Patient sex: M
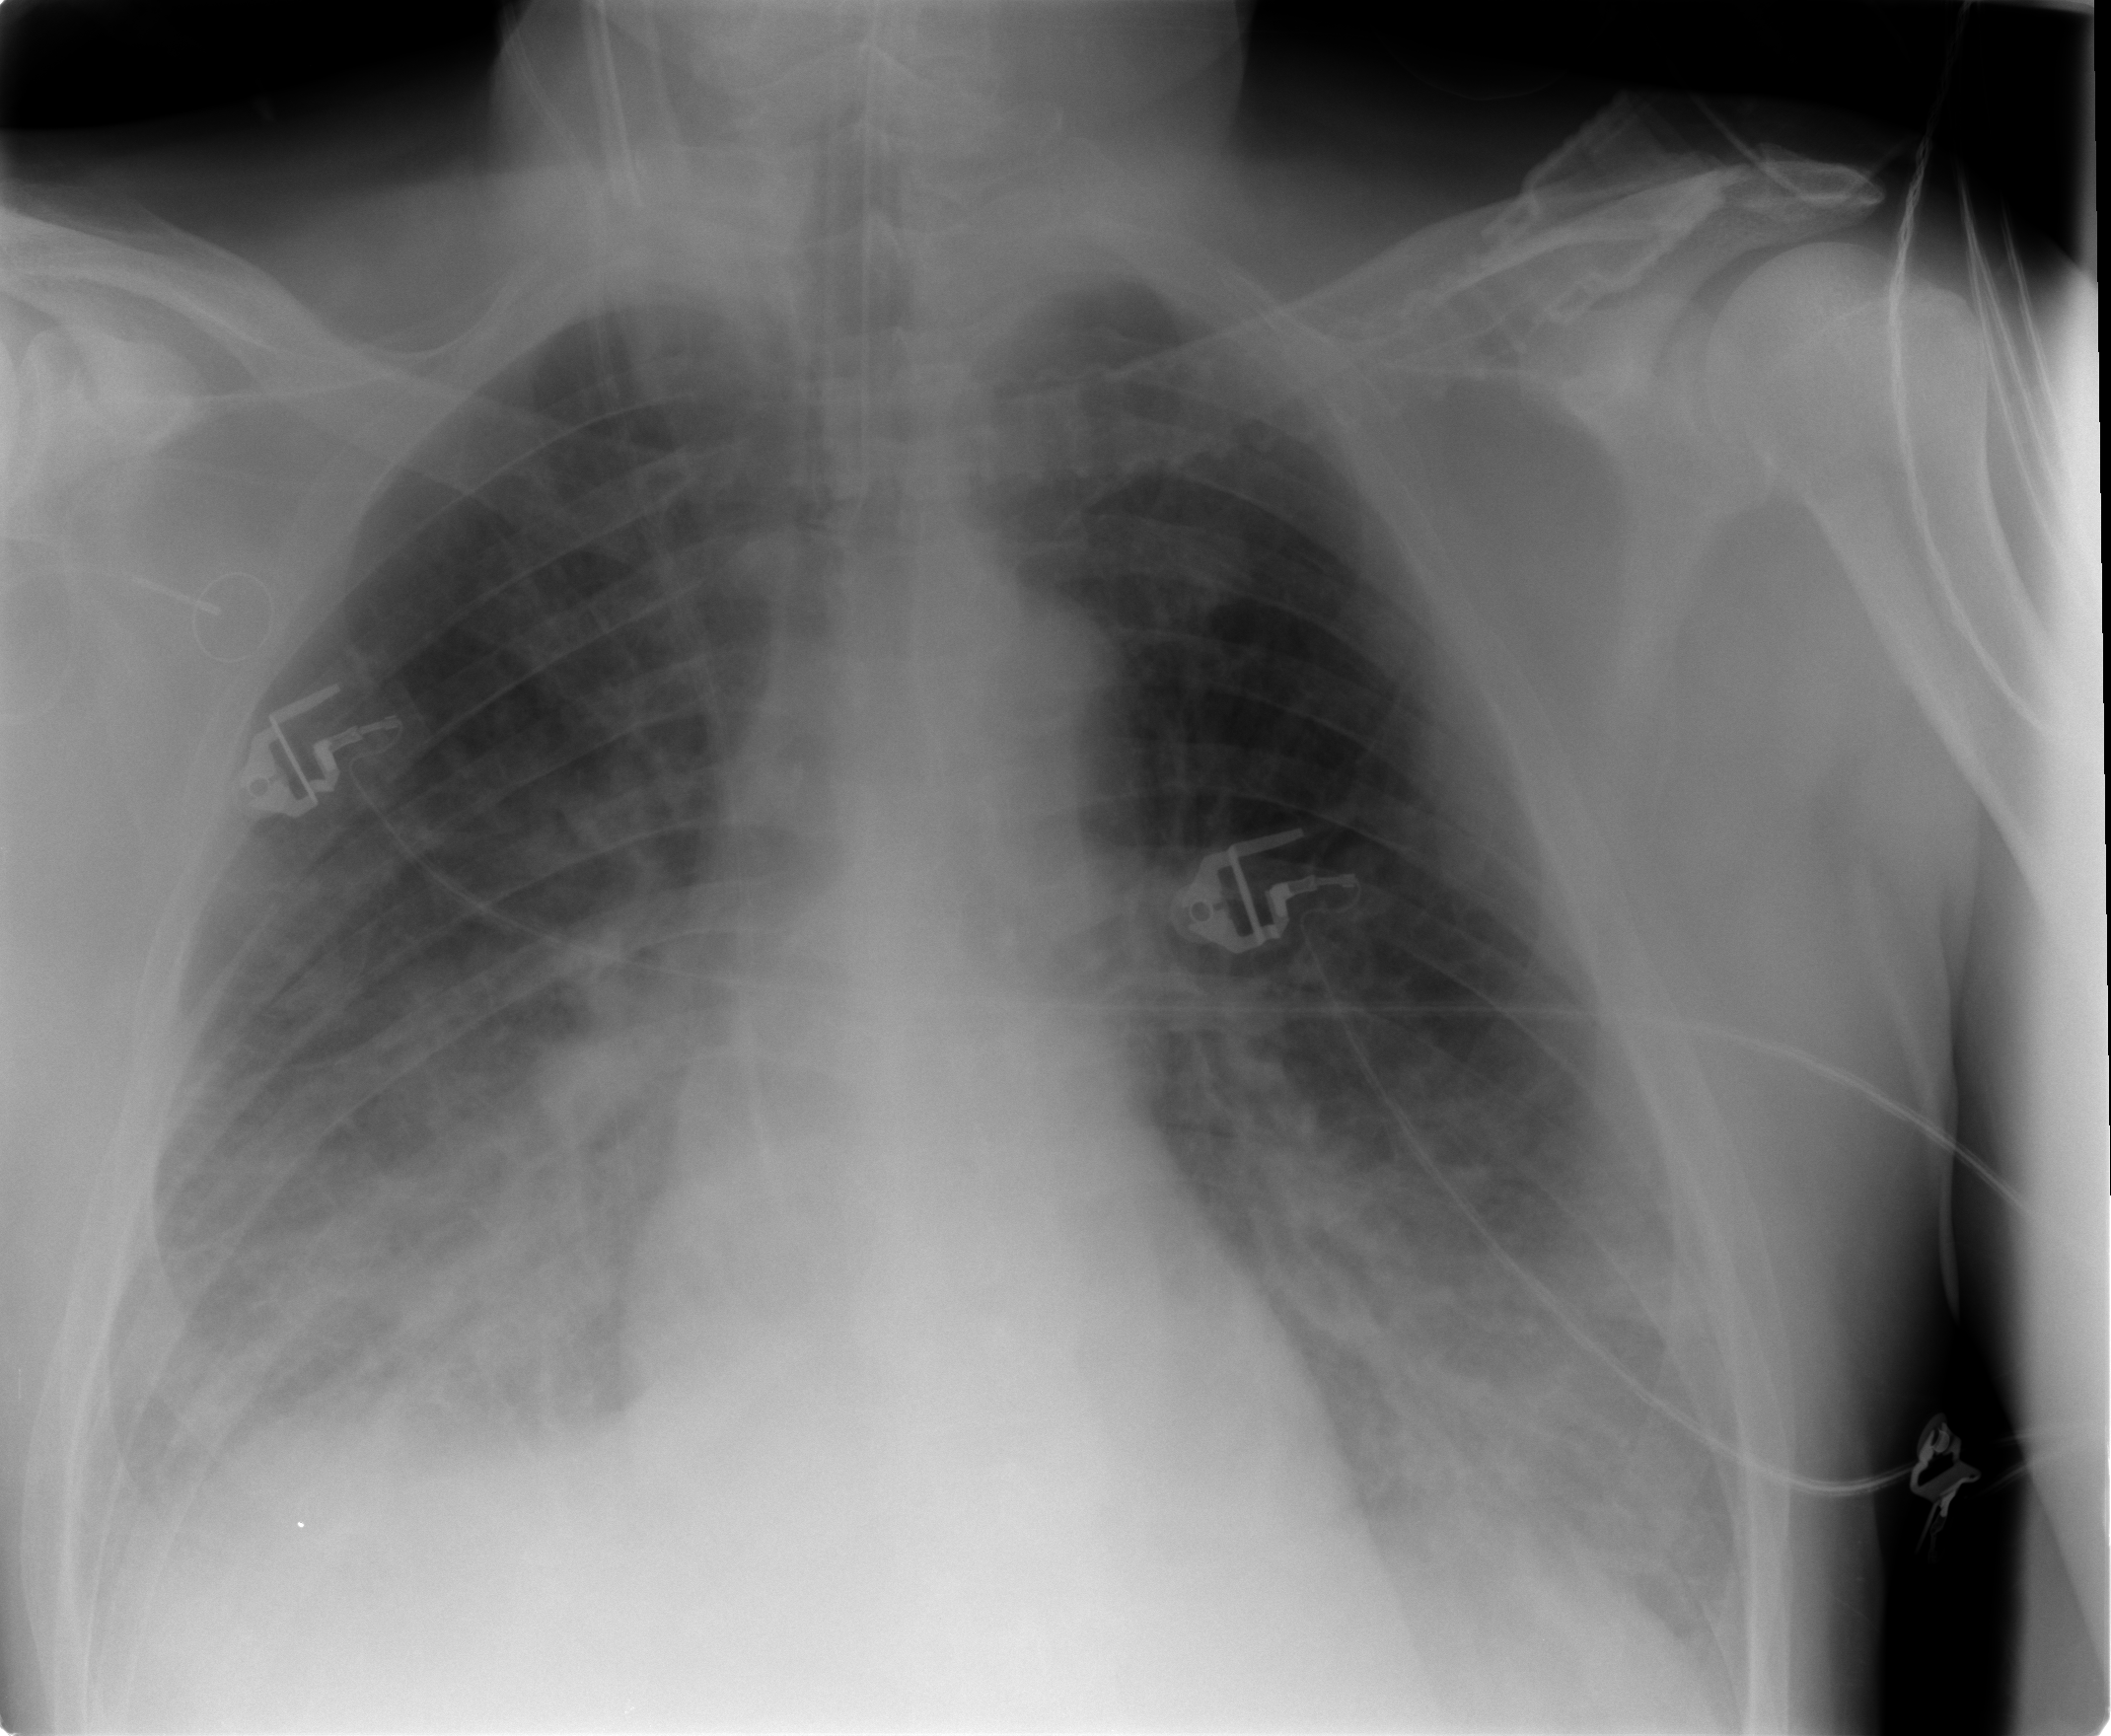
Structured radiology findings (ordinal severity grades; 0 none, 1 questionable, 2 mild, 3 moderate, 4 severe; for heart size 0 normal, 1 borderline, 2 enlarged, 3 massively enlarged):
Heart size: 1
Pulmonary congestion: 2
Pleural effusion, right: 2
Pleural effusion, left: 1
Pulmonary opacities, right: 2
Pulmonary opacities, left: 2
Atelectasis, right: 2
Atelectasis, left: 2